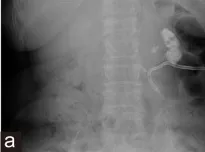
(A) kub showed multiple stones in the left kidney and ureter. A left renal drainage tube was seen.
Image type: radiology (x_ray)